Chest X-ray. View position: PA
Patient age: 28
Patient sex: F
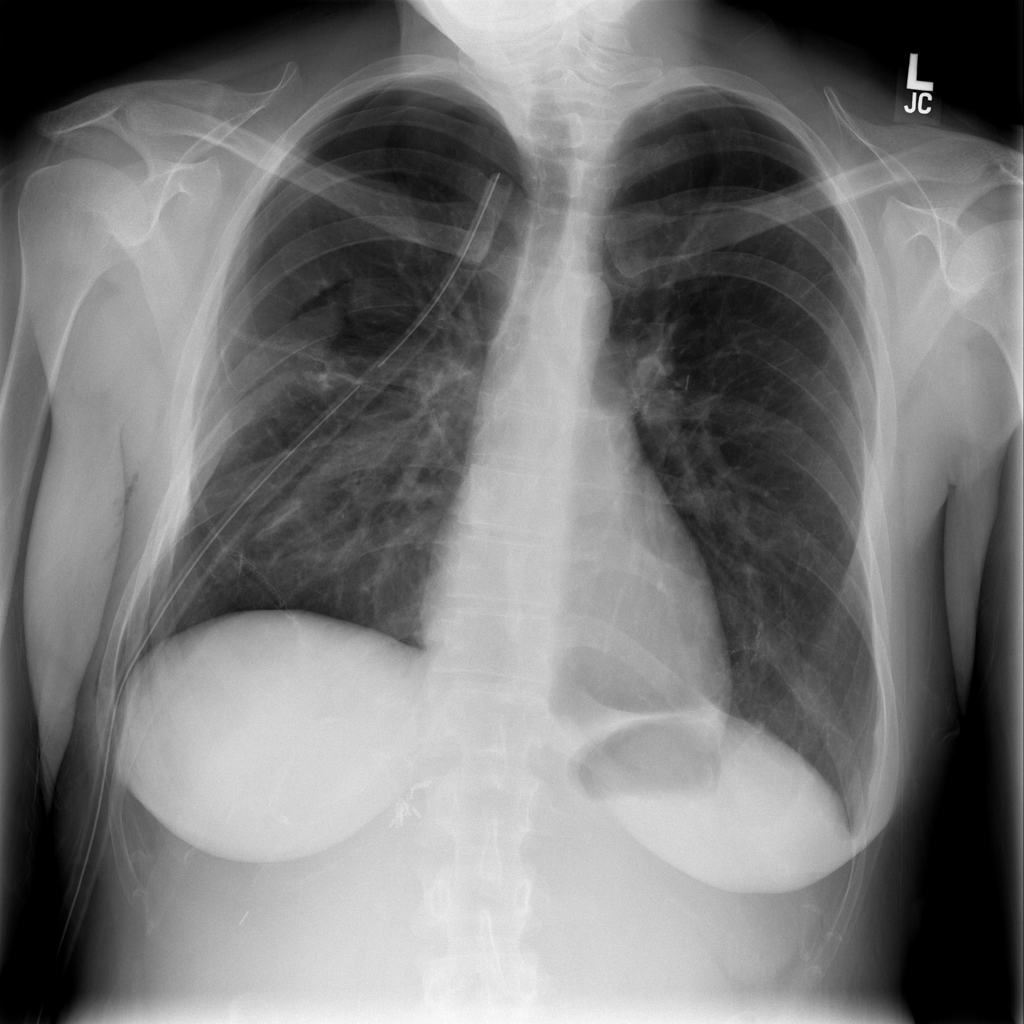
Finding: Pneumothorax